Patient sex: M
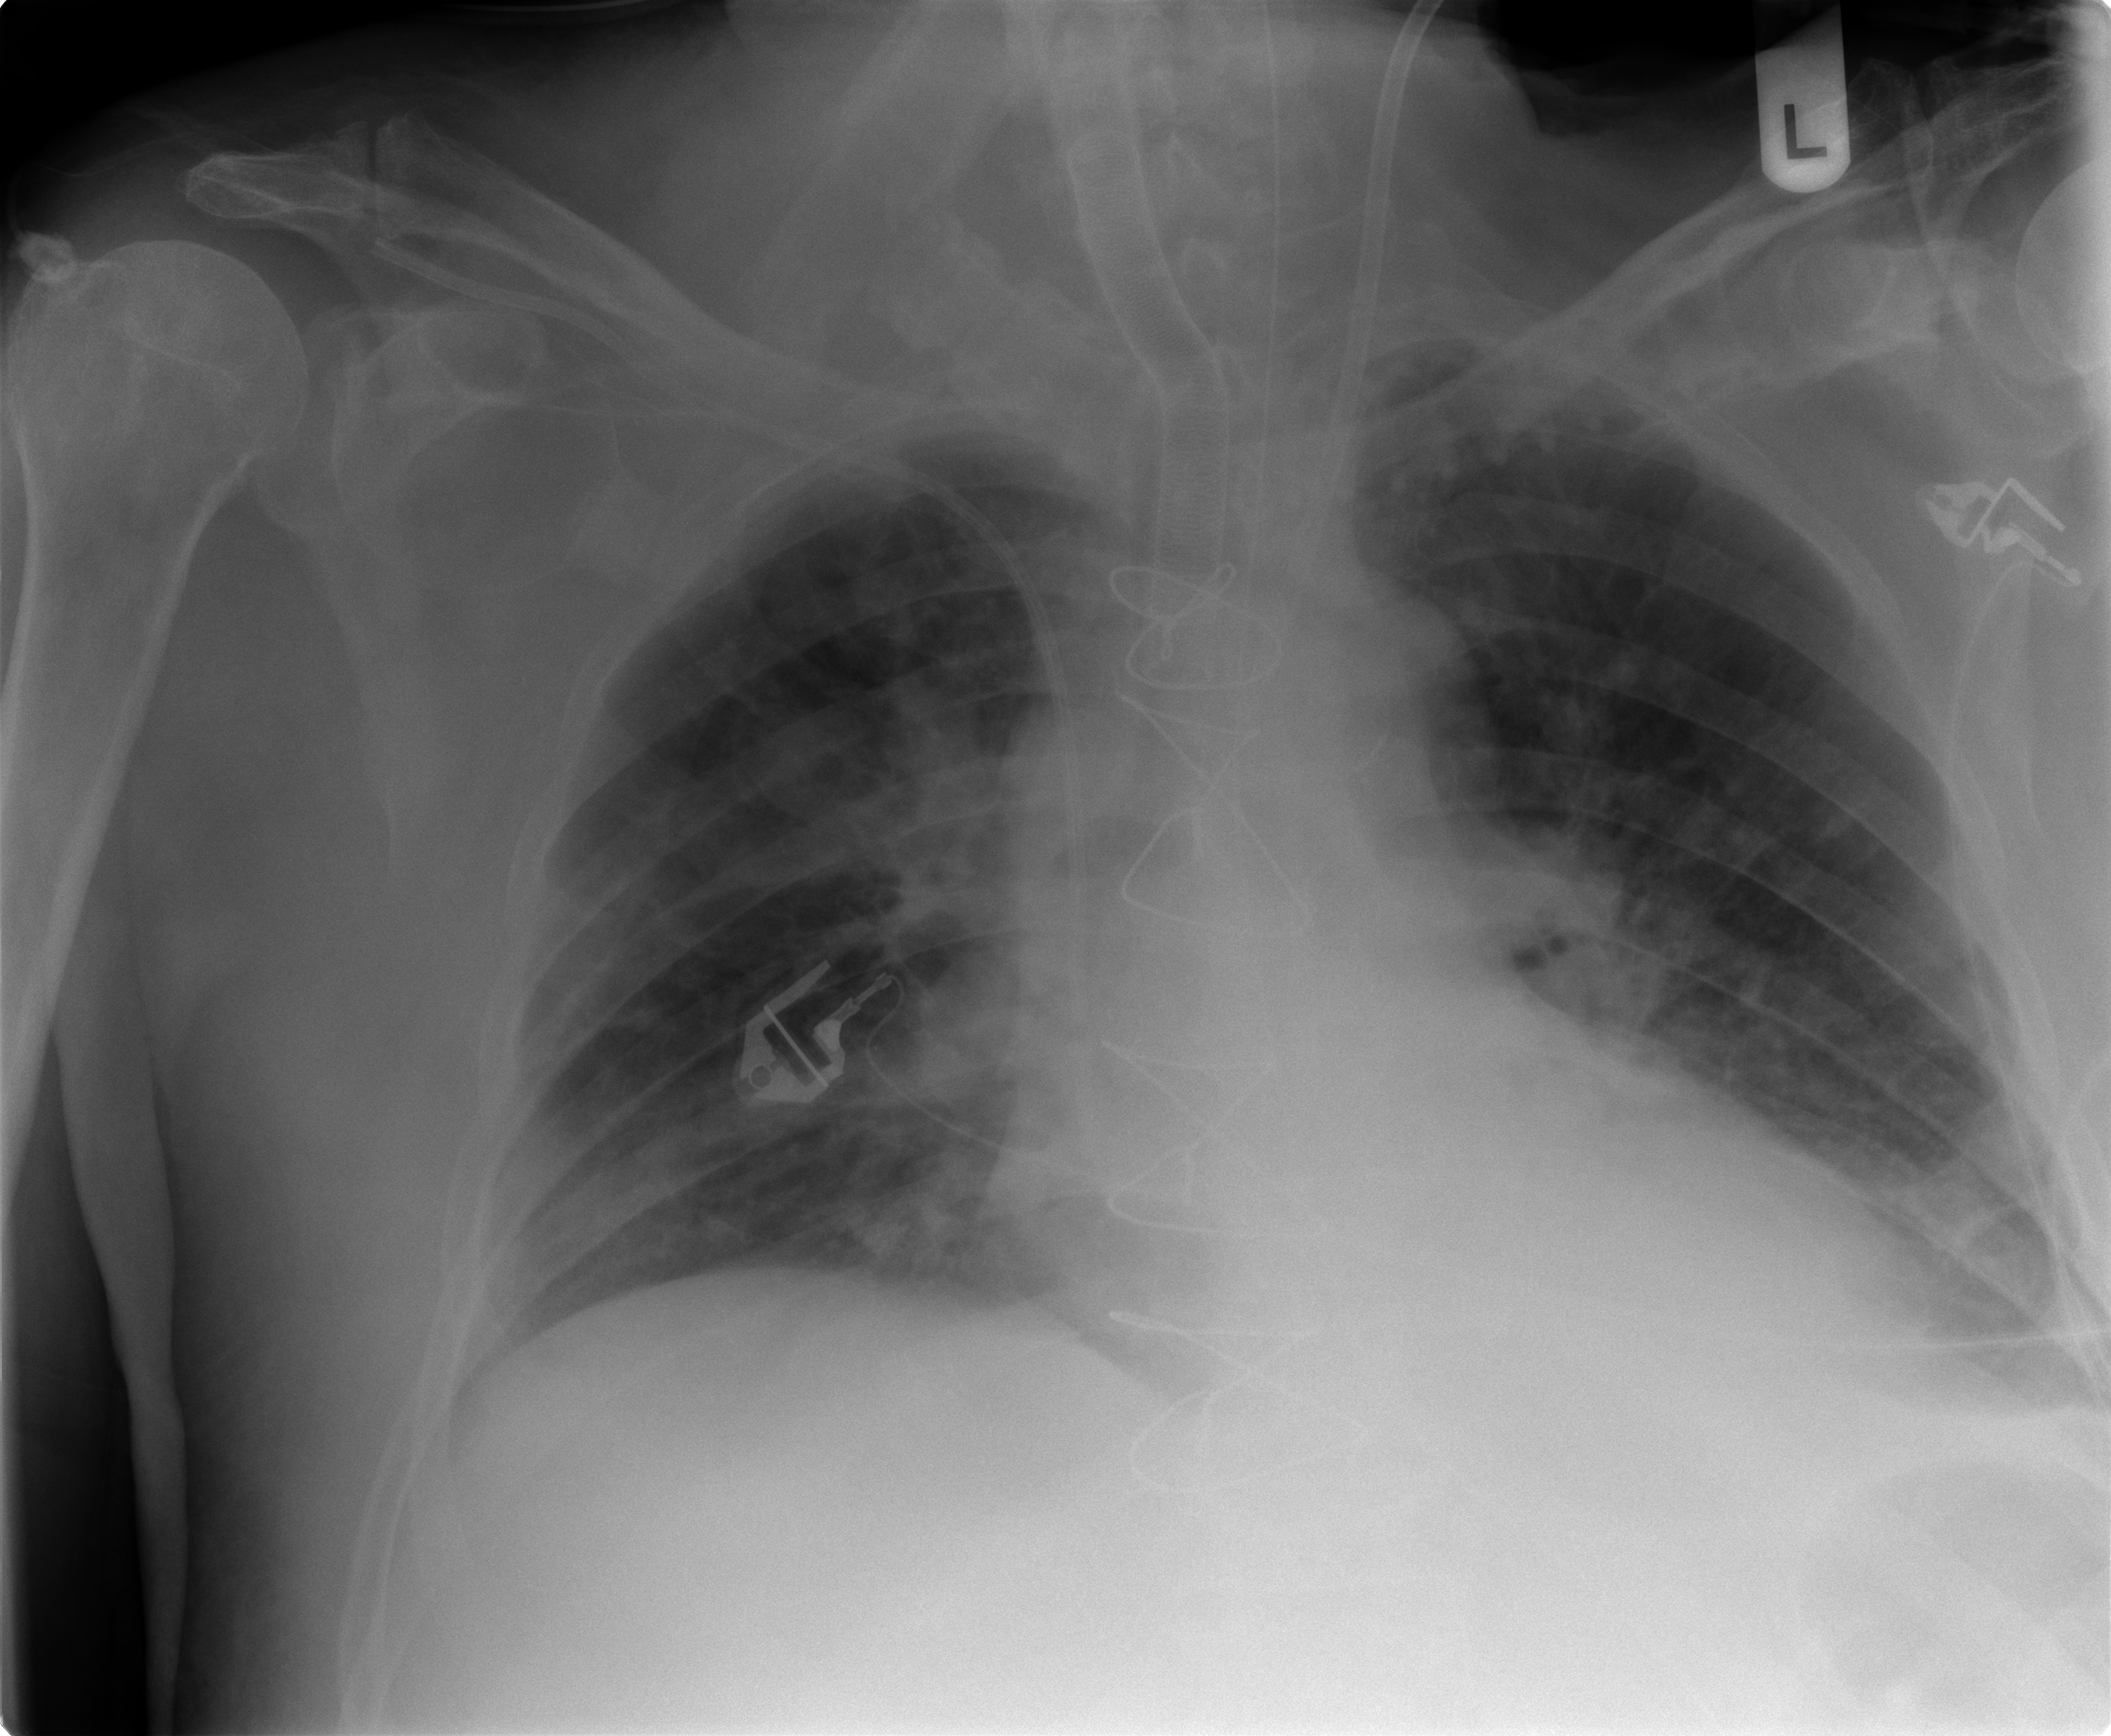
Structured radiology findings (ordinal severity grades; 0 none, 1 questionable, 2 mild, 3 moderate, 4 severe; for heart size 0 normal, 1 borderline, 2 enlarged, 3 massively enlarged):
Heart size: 0
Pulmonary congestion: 3
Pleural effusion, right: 0
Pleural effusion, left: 2
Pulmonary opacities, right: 2
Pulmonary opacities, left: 2
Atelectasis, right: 2
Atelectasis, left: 2